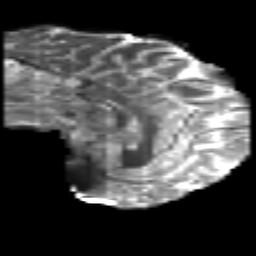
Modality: T2w
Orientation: sagittal
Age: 28
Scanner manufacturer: philips
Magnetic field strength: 3 T
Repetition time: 8.591 s
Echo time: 0.1268 s